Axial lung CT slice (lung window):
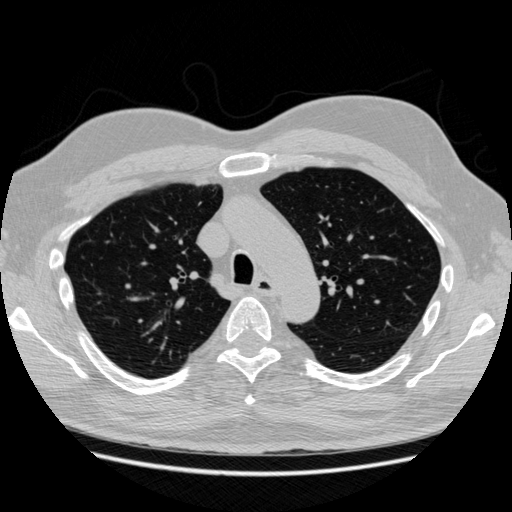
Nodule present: no